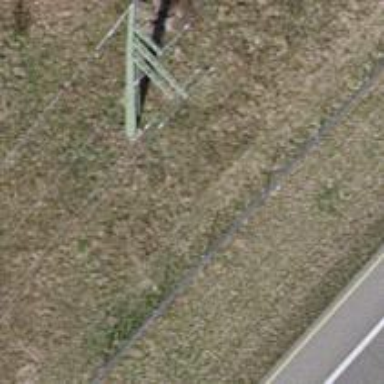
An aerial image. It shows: Power pole.